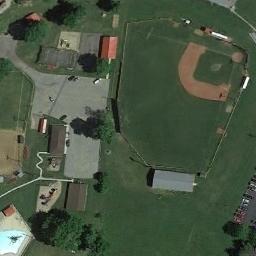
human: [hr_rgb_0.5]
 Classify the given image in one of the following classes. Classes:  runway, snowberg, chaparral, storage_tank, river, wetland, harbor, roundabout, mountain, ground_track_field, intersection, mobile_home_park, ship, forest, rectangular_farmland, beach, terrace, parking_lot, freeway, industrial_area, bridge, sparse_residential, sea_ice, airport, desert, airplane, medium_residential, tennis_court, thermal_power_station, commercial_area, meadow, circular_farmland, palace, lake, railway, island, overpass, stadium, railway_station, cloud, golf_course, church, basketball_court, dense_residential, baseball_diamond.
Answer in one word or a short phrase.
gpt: baseball_diamond